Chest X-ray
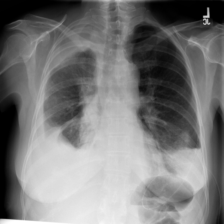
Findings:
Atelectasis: positive
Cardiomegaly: negative
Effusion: positive
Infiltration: negative
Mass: negative
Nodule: negative
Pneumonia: negative
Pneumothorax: negative
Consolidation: negative
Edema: negative
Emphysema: negative
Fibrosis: negative
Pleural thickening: negative
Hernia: negative